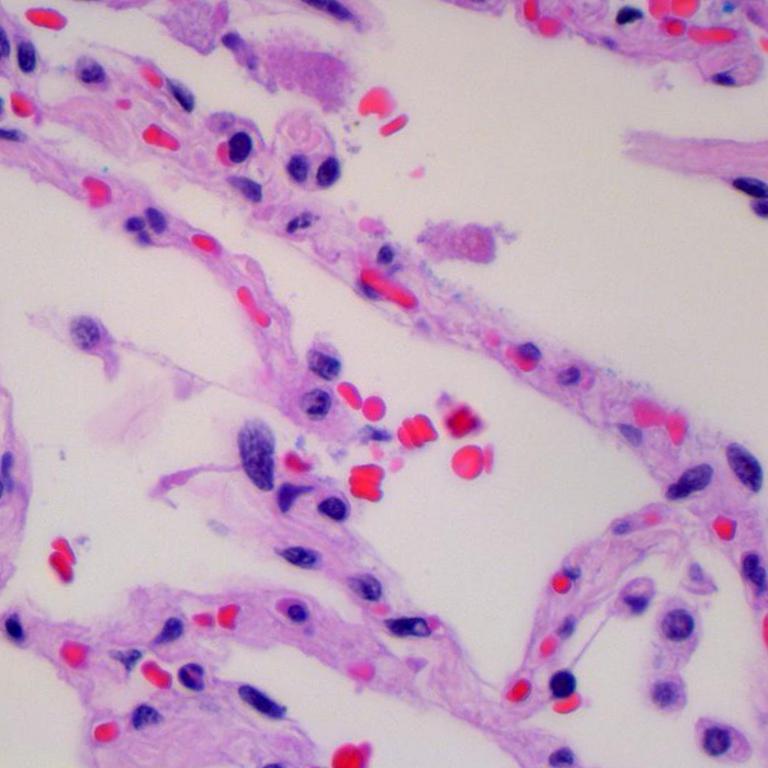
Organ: lung
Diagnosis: benign